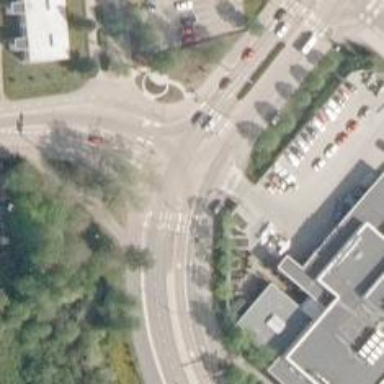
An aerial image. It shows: Asphalt cycleway.